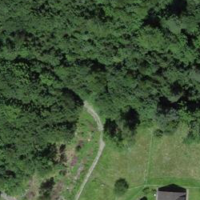
EUNIS habitat code: 44
Species observed at this site:
Cephalanthera damasonium